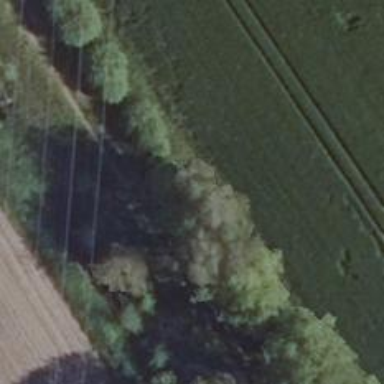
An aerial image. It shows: Row of trees in natural setting.